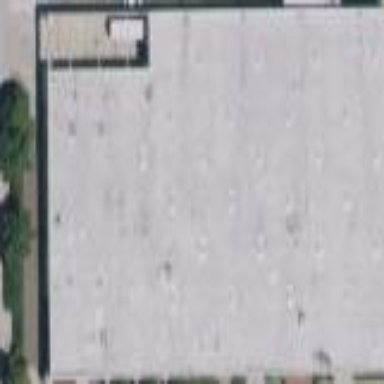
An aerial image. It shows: Industrial building.